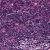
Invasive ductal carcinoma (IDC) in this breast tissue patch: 0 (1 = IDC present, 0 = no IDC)